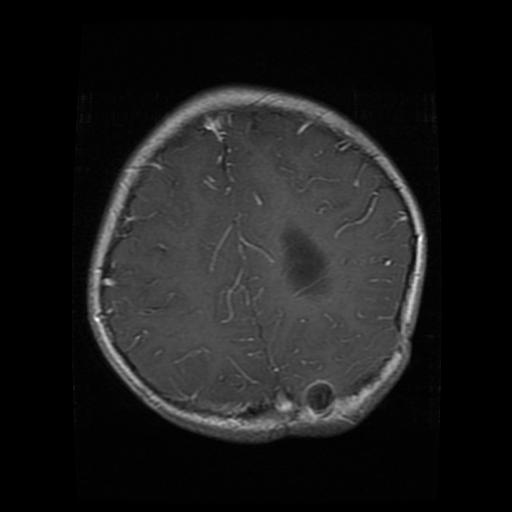
Label: glioma